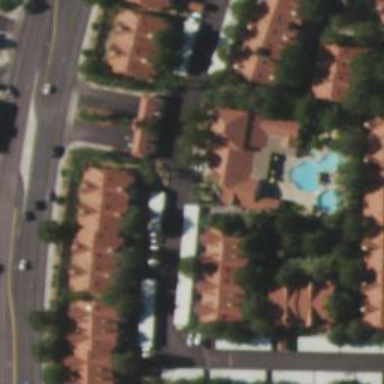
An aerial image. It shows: Apartment for tourism purposes.